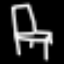
Label: chair